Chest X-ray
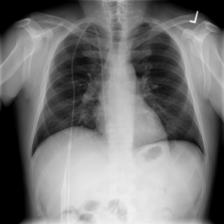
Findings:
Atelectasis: negative
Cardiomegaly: negative
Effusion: negative
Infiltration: negative
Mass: negative
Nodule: negative
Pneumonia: negative
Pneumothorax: negative
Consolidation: negative
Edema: negative
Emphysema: negative
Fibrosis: negative
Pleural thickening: negative
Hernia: negative